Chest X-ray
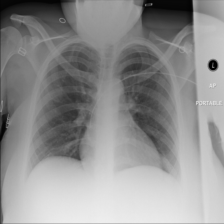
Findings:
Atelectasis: negative
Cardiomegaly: negative
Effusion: negative
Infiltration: negative
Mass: negative
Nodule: negative
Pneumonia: negative
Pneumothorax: negative
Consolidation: negative
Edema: negative
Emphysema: negative
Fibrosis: negative
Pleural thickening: negative
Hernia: negative